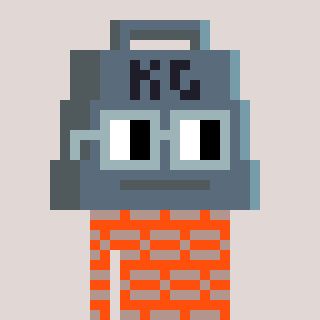
a pixel art character with square dark gray glasses, a weight-shaped head and a orange-colored body on a warm background